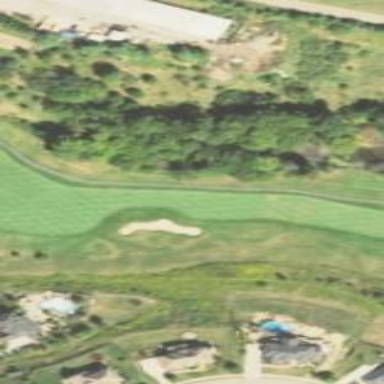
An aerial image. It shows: Scenic golf fairway.